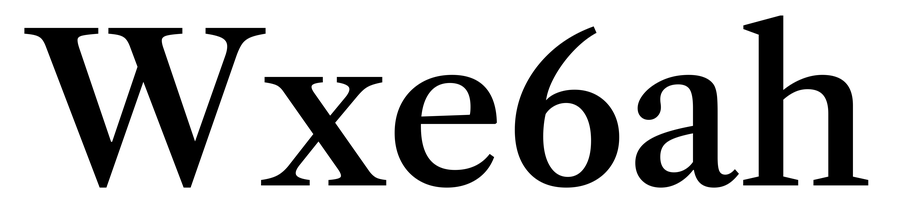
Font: LibreCaslonText_Medium